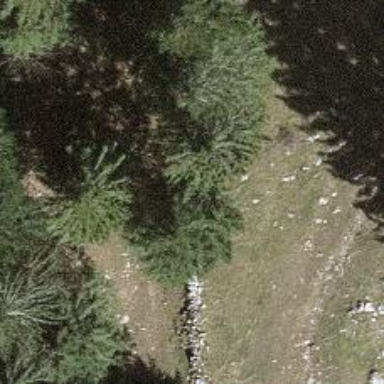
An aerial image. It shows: Wall barrier.